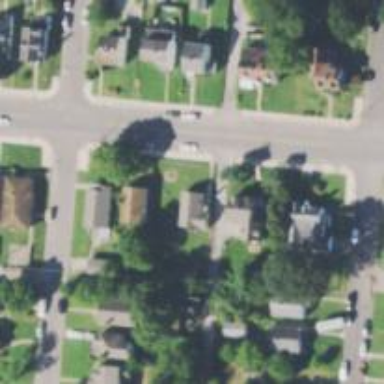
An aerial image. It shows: Alley classified as service road.